Question: I am using <URL> library, I need to display my images without PageIndicator.
I tried :
'mImageSlider.setIndicatorVisibility(PagerIndicator.IndicatorVisibility.Invisible);'
This got rid of the dots in the indicator, however, the grey rectangle shape inside which the dots used to be, still remain.
I need to get rid of the grey rectangle area, is there a solution?
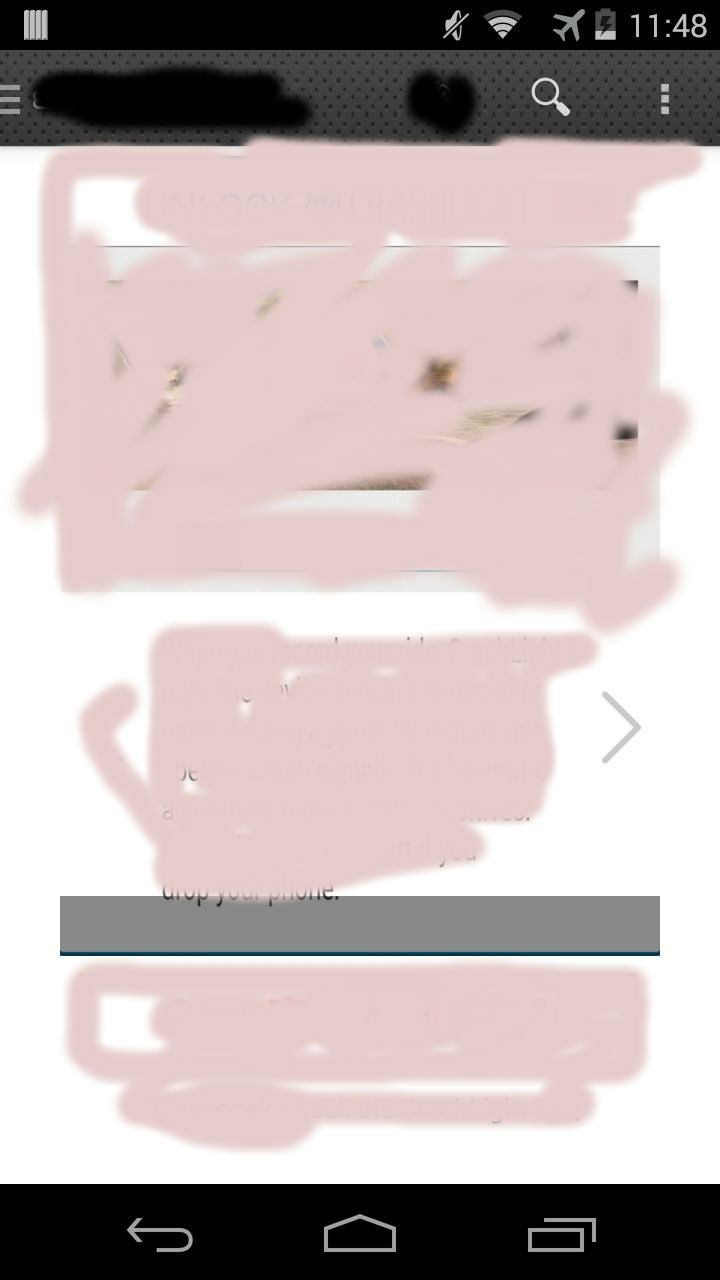
Answer: I solved this issue by writing my a custom ImageSlider, as specified <URL>
I love this library!